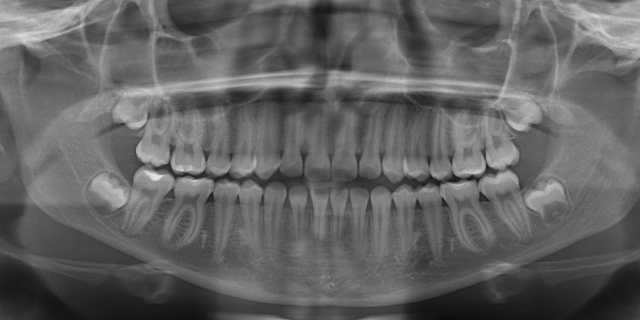
adult